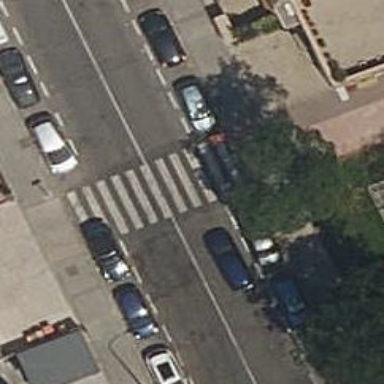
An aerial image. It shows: Sidewalk.